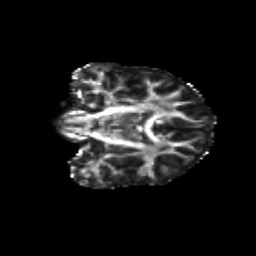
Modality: FA
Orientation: coronal
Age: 10
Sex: male
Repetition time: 9.5 s
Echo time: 0.089 s